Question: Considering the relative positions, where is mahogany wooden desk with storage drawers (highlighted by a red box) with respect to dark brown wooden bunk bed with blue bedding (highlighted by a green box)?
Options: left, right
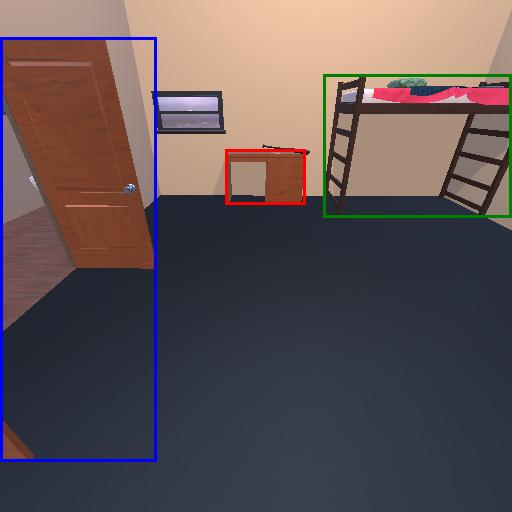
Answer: left